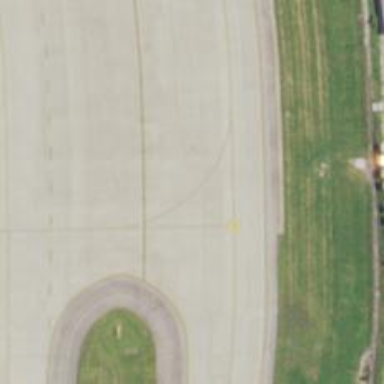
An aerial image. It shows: Image of taxiway at airport.